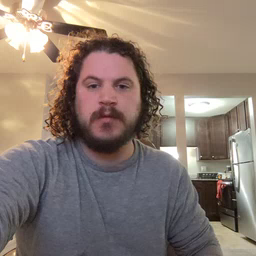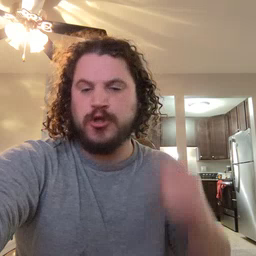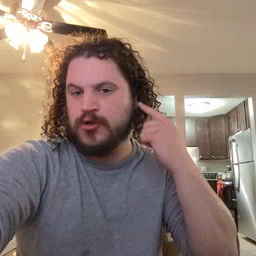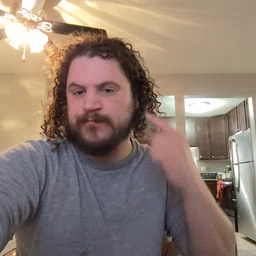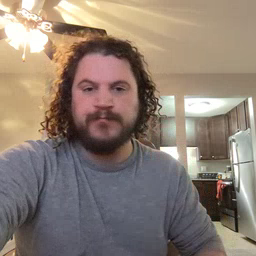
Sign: ear